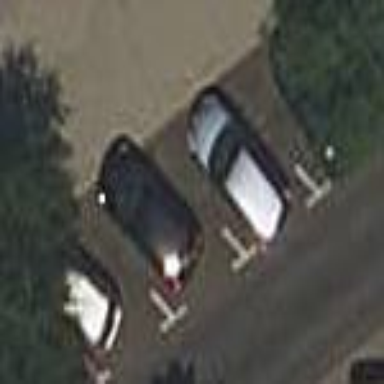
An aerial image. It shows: Street-side parking area.